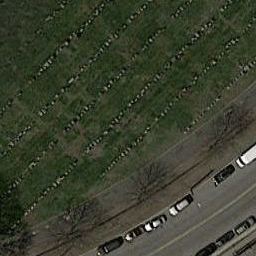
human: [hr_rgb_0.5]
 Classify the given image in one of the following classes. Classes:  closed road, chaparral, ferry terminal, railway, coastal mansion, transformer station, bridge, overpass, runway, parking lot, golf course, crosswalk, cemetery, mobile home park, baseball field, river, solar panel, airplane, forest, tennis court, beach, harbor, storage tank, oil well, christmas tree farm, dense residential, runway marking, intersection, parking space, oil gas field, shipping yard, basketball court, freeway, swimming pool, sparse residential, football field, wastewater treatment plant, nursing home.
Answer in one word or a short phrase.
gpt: cemetery